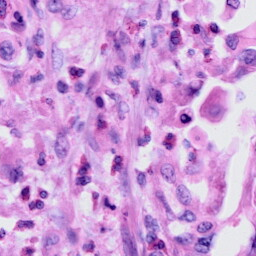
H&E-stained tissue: Cervix